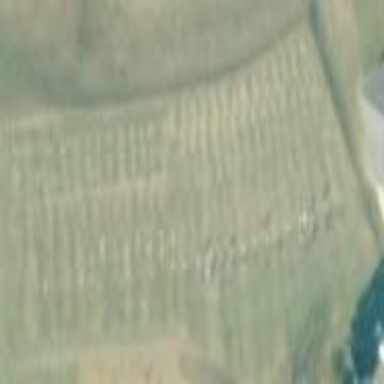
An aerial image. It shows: Grass area designated as golf tee.